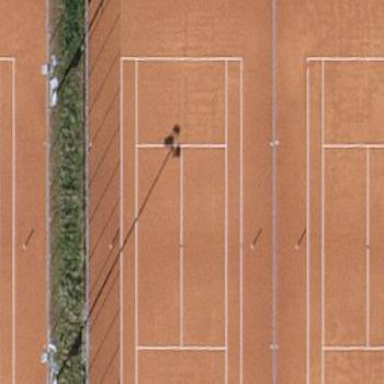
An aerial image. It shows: Sandy tennis court.